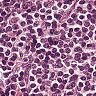
Metastatic tissue present: no